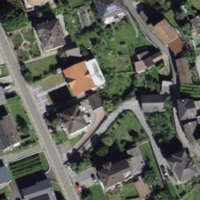
EUNIS habitat code: 55
Species observed at this site:
Ajuga pyramidalis